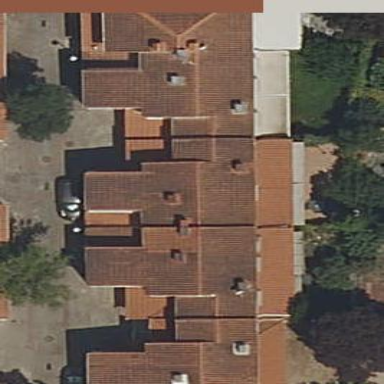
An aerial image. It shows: Terrace building.